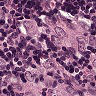
Metastatic tissue present: yes